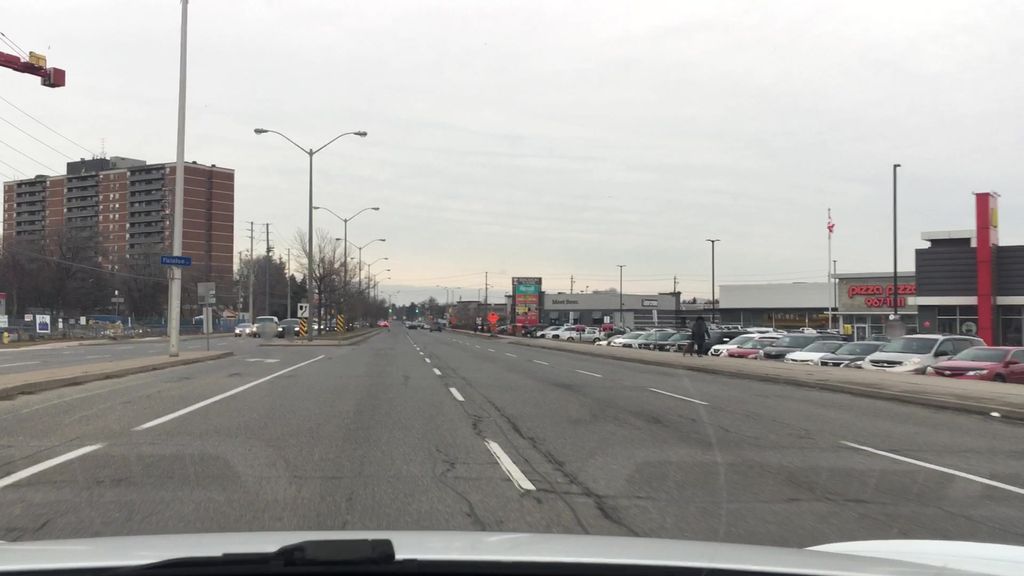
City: toronto